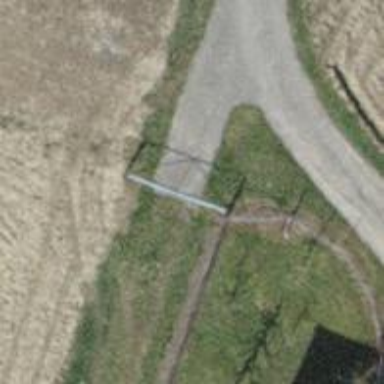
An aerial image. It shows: Track with grade 1 quality.